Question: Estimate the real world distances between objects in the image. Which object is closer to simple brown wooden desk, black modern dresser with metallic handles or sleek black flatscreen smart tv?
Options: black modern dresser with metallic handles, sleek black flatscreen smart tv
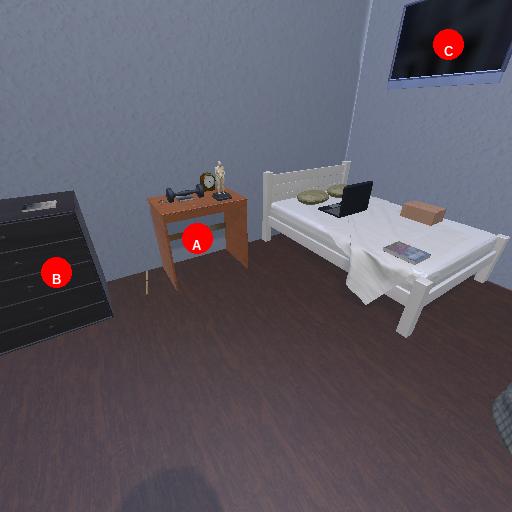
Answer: black modern dresser with metallic handles